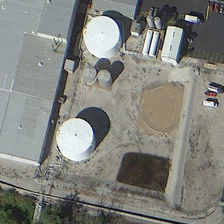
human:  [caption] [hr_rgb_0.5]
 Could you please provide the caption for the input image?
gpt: several tanks are near a large building .

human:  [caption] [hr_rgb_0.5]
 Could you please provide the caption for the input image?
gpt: several tanks are near a large building .

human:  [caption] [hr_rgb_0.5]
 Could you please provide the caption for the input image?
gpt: several tanks are near a large building .

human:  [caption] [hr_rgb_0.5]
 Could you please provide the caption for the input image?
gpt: several tanks are near a large building .

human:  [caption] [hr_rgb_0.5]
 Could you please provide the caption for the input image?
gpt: several tanks are near a large building .